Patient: sex F, age 59
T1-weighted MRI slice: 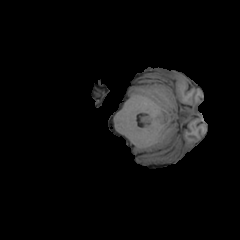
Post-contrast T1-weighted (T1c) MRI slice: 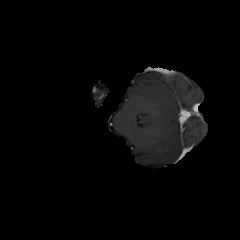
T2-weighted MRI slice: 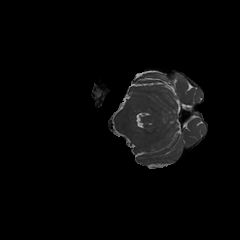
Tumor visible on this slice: no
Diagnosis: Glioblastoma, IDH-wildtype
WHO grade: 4